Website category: sports
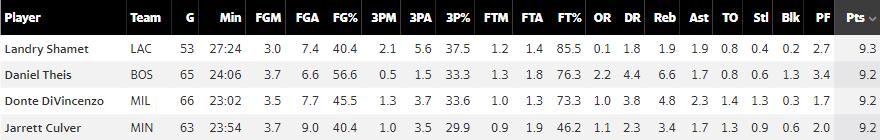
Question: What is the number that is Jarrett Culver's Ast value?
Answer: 1.7

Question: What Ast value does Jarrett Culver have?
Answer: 1.7

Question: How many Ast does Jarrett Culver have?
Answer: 1.7

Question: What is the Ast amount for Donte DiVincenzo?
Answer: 2.3

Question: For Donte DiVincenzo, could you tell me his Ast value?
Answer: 2.3

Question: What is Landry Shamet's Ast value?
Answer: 1.9

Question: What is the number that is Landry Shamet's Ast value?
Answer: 1.9

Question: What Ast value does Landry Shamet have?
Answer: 1.9

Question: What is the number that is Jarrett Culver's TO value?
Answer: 1.3

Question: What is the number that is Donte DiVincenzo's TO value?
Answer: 1.4

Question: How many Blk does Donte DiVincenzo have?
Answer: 0.3

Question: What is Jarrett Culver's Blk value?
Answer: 0.6

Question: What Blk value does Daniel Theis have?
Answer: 1.3

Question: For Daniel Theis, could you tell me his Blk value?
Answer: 1.3

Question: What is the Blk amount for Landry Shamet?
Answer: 0.2

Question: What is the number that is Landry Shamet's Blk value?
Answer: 0.2

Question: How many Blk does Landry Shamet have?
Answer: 0.2

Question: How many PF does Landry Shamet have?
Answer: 2.7

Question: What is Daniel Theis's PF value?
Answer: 3.4

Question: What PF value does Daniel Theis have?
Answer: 3.4

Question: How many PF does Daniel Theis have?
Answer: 3.4

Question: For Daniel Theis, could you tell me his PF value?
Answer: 3.4

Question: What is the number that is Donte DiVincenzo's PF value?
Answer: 1.7

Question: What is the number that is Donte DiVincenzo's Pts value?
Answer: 9.2

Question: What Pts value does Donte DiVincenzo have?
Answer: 9.2

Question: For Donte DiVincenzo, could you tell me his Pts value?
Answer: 9.2

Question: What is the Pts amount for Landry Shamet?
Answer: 9.3

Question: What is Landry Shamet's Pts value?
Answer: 9.3

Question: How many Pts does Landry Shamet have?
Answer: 9.3